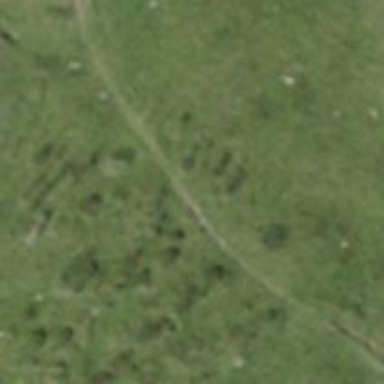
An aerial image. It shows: Ground path.